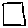
Label: square